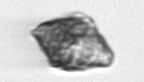
Label: Kryptoperidinium_triquetrum